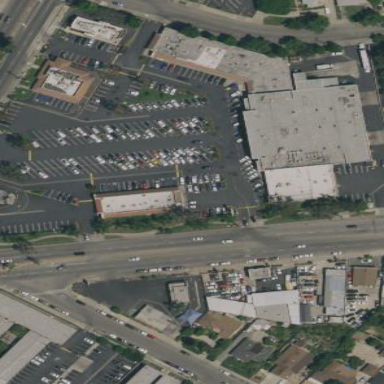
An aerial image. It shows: Retail building.